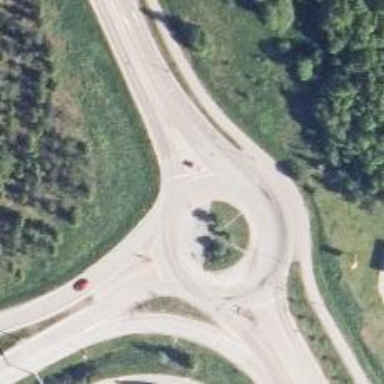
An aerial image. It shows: Roundabout on trunk road with asphalt surface.